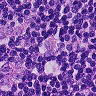
Metastatic tissue present: yes